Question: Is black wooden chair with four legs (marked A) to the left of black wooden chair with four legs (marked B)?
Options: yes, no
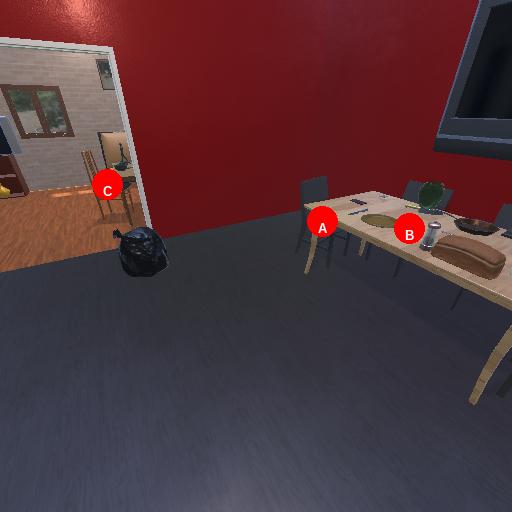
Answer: yes